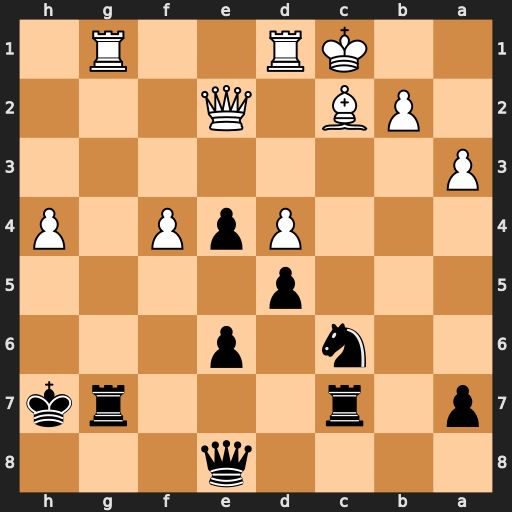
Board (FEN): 4q3/p1r3rk/2n1p3/3p4/3PpP1P/P7/1PB1Q3/2KR2R1
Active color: b
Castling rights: -
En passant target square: -
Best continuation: Rxg1 Rxg1 Nxd4